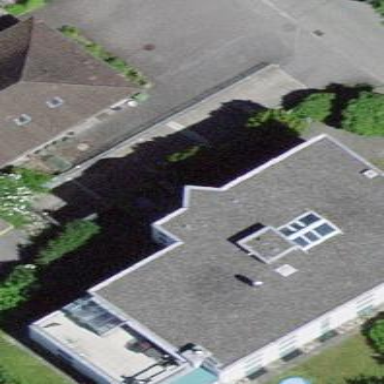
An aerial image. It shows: Building with flat roof.